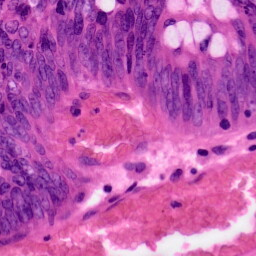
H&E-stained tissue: Colon